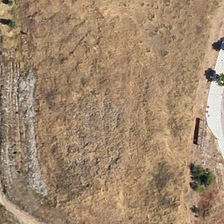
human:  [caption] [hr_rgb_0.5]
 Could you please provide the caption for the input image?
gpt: several green trees are near a piece of bareland .

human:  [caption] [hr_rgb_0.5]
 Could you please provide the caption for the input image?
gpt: several green trees are near a piece of bareland .

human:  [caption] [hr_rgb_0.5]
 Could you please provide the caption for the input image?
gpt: several green trees are near a piece of bareland .

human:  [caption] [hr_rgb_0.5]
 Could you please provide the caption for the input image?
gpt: several green trees are near a piece of bareland .

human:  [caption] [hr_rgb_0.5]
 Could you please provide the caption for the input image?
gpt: several green trees are near a piece of bareland .